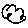
Label: cloud